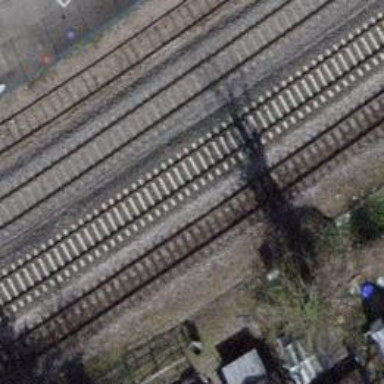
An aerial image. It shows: Railway track.